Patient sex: F
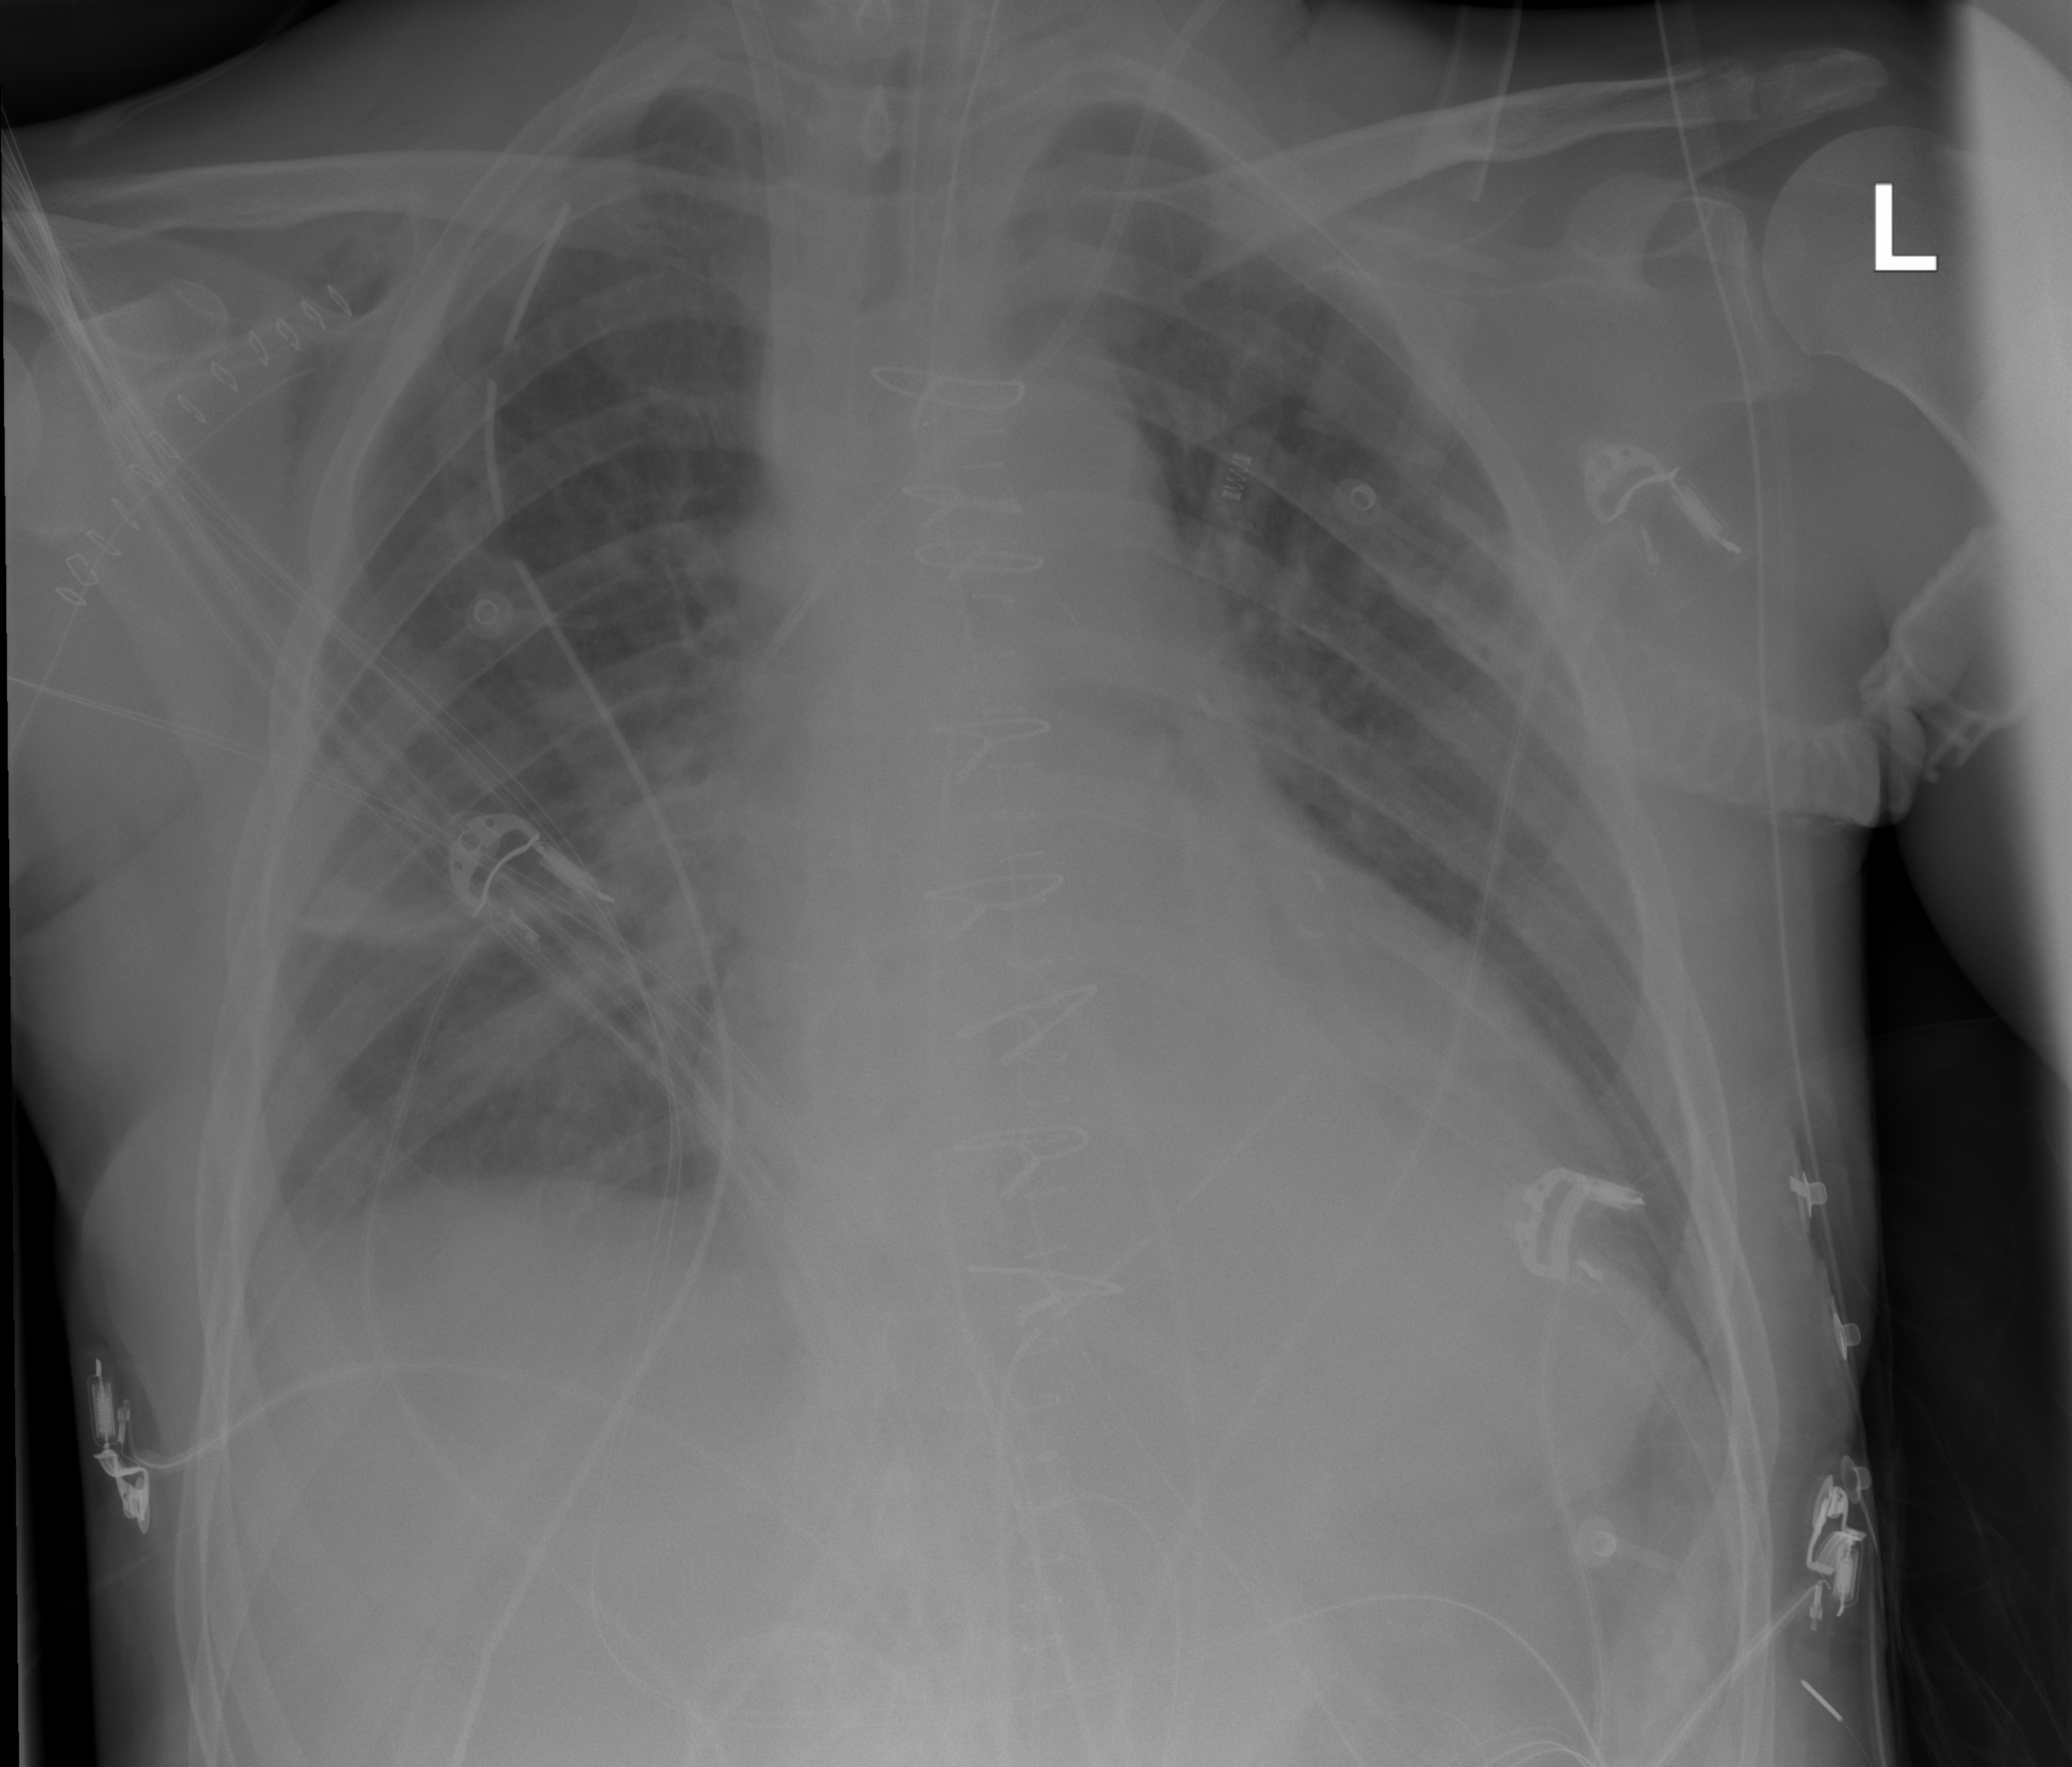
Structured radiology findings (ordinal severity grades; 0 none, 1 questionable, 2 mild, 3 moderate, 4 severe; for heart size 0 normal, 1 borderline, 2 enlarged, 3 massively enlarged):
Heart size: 2
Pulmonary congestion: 0
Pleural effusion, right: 0
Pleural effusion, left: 0
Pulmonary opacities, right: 0
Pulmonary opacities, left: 0
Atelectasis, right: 2
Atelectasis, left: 0